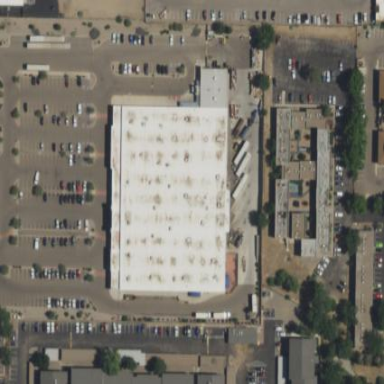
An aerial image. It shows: Building.